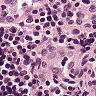
Metastatic tissue present: no